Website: apple
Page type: payment
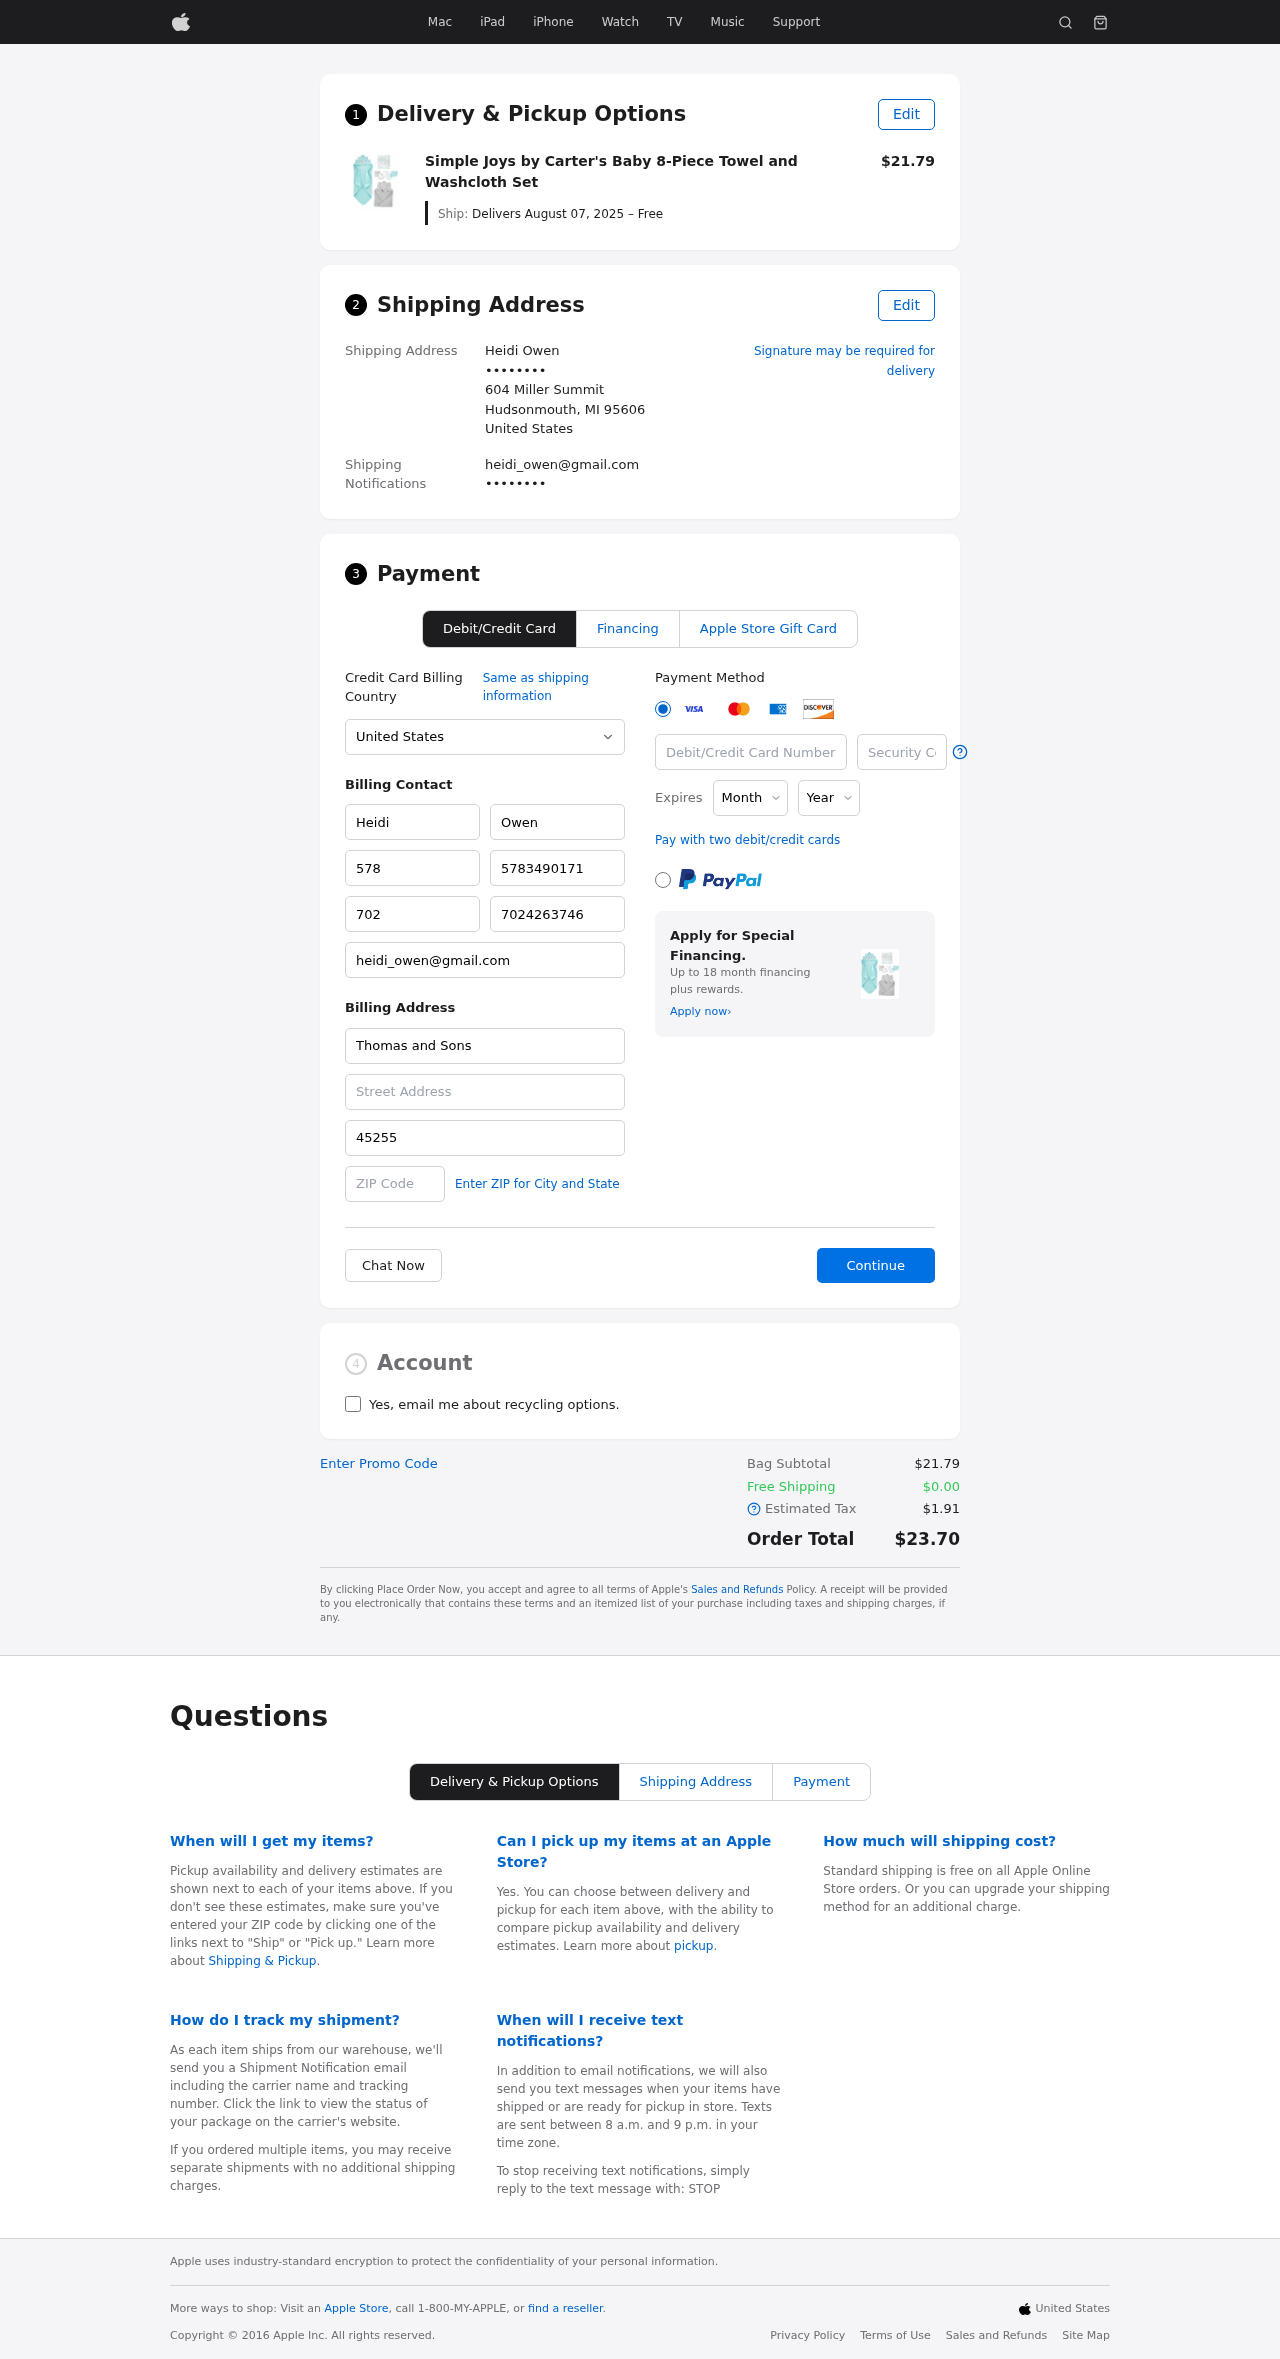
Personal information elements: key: PII_CARD_CVV
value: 626
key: PII_CARD_EXPIRY_MONTH
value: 10
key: PII_CARD_EXPIRY_YEAR
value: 27
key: PII_CARD_NUMBER
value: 2224 1747 5129 8562
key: PII_CITY_STATE_ZIP
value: Hudsonmouth, MI 95606
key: PII_COMPANY
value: Thomas and Sons
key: PII_COUNTRY
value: United States
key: PII_EMAIL
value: heidi_owen@gmail.com
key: PII_EMAIL2
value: heidi_owen@gmail.com
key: PII_FIRSTNAME
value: Heidi
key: PII_FULLNAME
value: Heidi Owen
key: PII_LASTNAME
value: Owen
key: PII_PHONE3
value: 5783490171
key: PII_PHONE_ALT
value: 7024263746
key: PII_PHONE_ALT_AREA
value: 702
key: PII_PHONE_AREA
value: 578
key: PII_SECURITY_CODE
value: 45255
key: PII_STREET
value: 604 Miller Summit
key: PII_PHONE
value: ••••••••
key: PII_PHONE2
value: ••••••••
Product elements: key: PRODUCT1_NAME
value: Simple Joys by Carter's Baby 8-Piece Towel and Washcloth Set
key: PRODUCT1_PRICE
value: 21.79
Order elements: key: ORDER_DELIVERY_DATE
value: Delivers August 07, 2025 – Free
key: ORDER_SUBTOTAL
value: $21.79
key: ORDER_SHIPPING_COST
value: $0.00
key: ORDER_TAX
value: $1.91
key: ORDER_TOTAL
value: $23.70